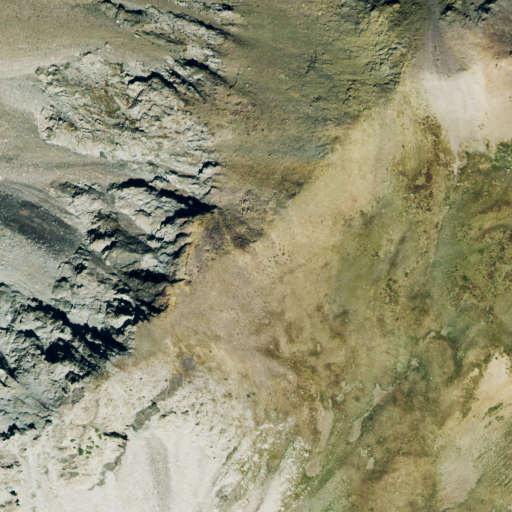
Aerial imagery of ridge(s) in Colorado named Sierra Blanca containing grassland, shrub, and barren land